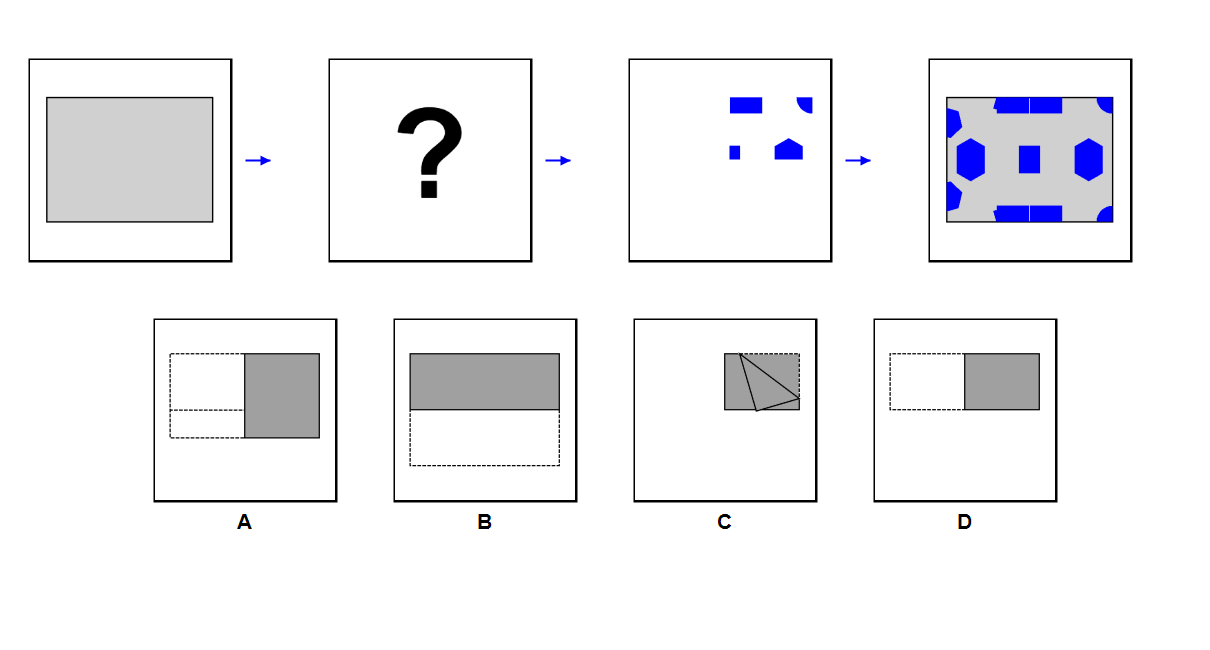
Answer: A